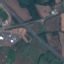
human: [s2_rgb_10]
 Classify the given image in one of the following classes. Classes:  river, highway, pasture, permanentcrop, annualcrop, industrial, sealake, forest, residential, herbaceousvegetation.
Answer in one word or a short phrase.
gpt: Highway